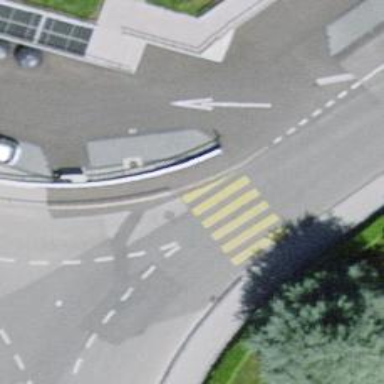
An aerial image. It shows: Uncontrolled zebra crossing on the road.